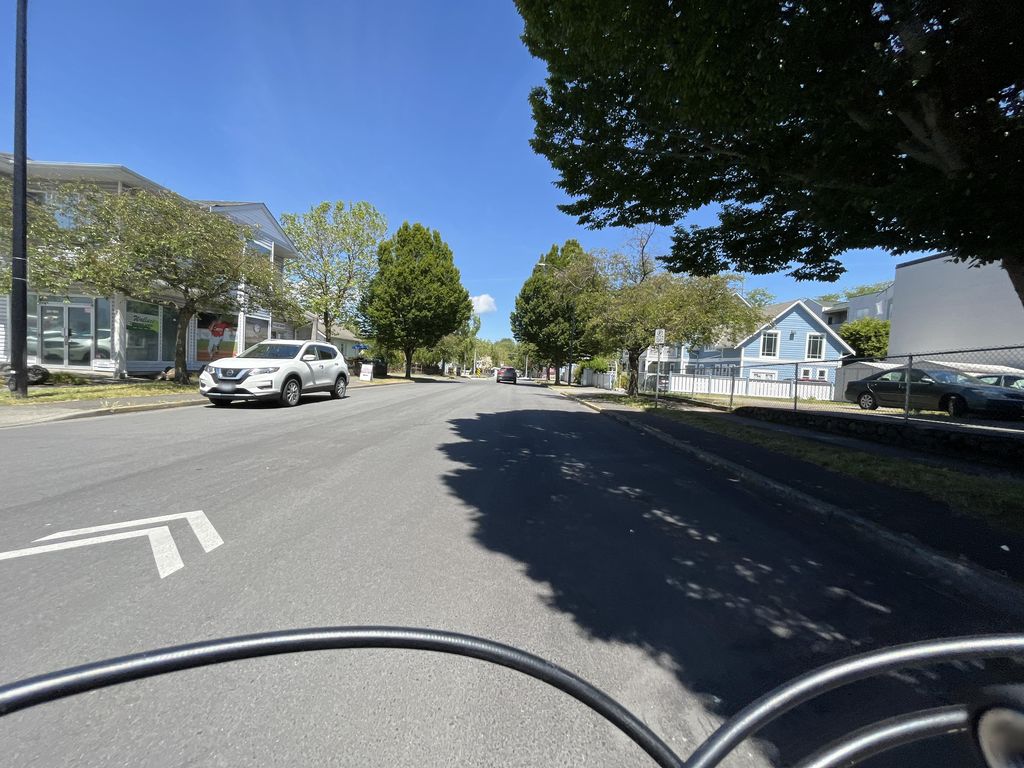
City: victoria